Question: When a user gets to this screen, there is no way to cancel out of it. What can I do?

To get this view in the first place I am running:
'''
NSMutableDictionary *params = [NSMutableDictionary dictionaryWithObjectsAndKeys:
vid, @"link",
vid, @"source",
vid, @"picture",
@"My Place", @"name",
@"YouTube Presentation", @"caption",
title, @"description",
@"Enjoy this Video", @"message",
nil];
[app.facebook dialog:@"stream.publish"
andParams:params
andDelegate:self];
'''
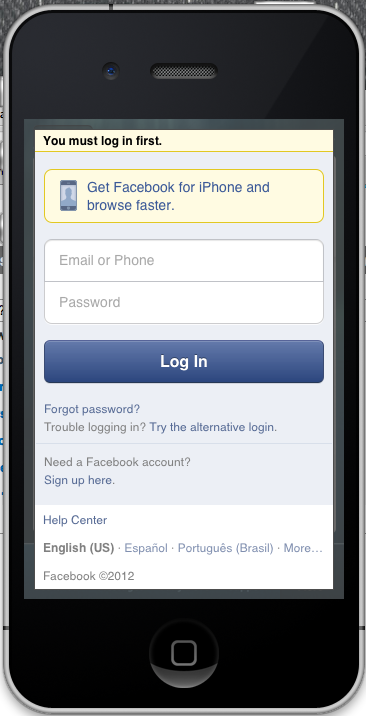
Answer: # This happens if your FBDialog.bundle is not part of your resources.
To fix this you have to:
- - - - - - 'FBDialog.bundle'
I hope this saves you the trouble it's given me!